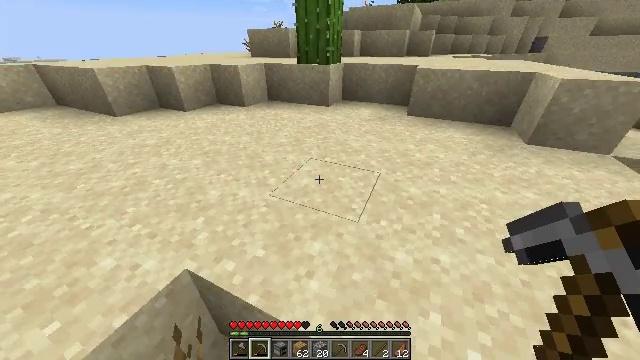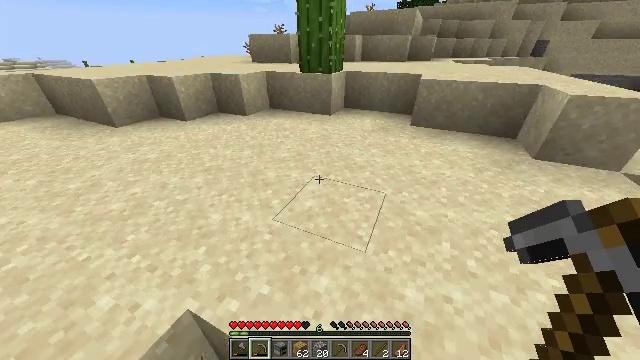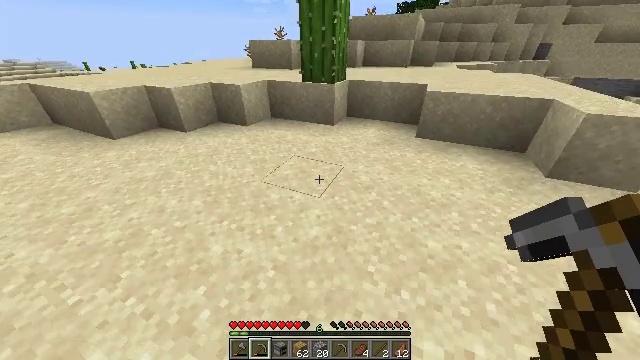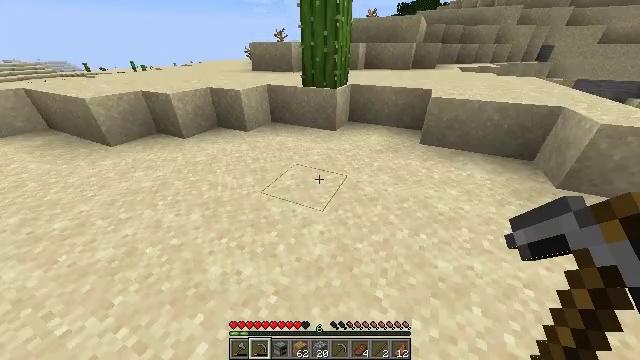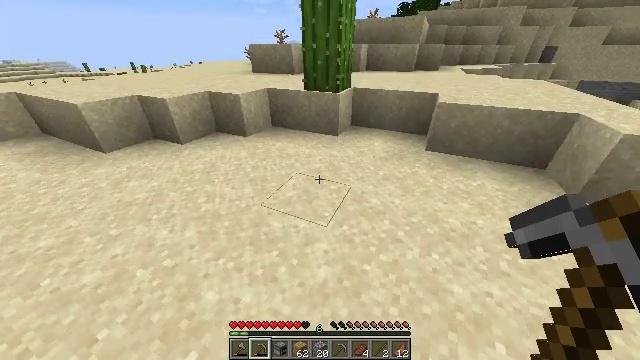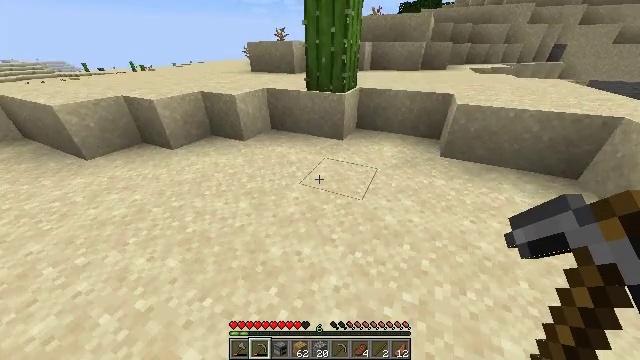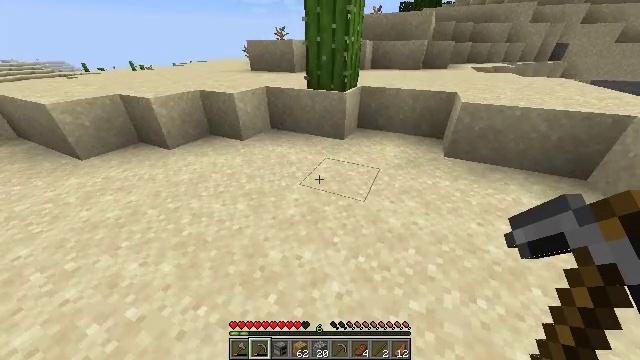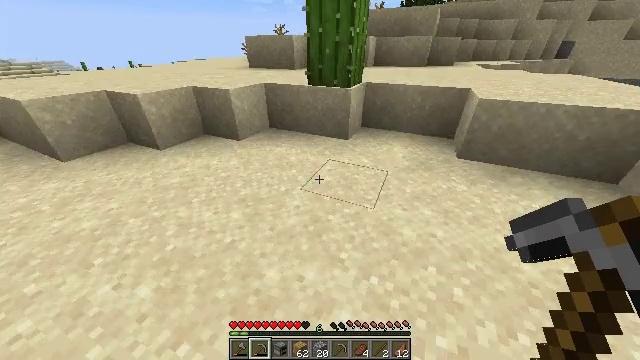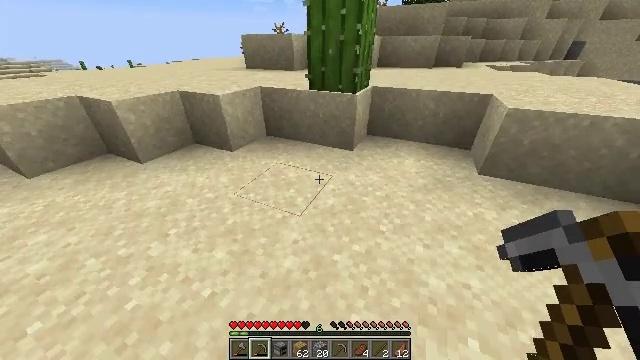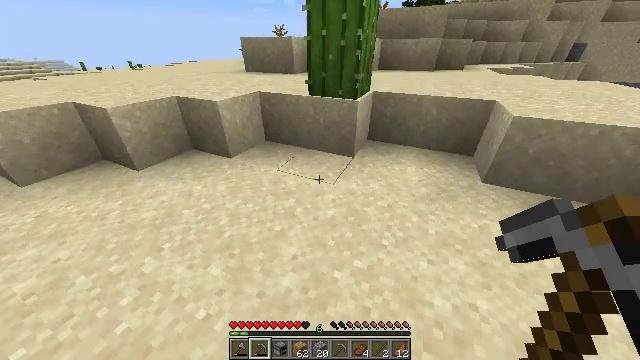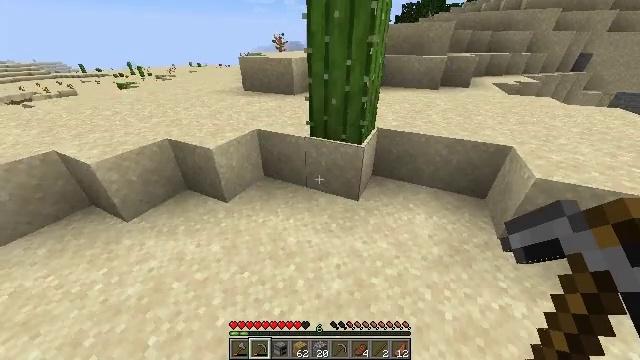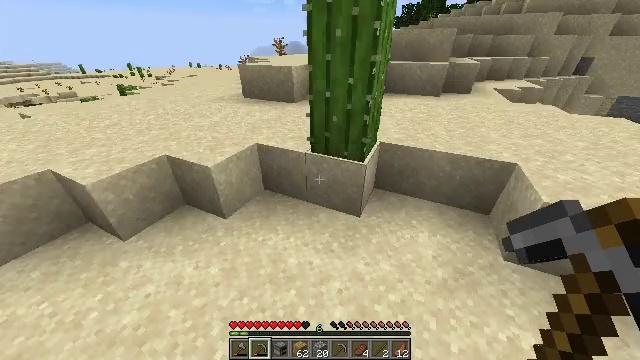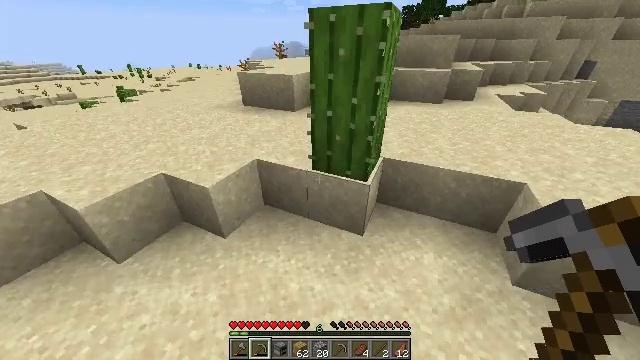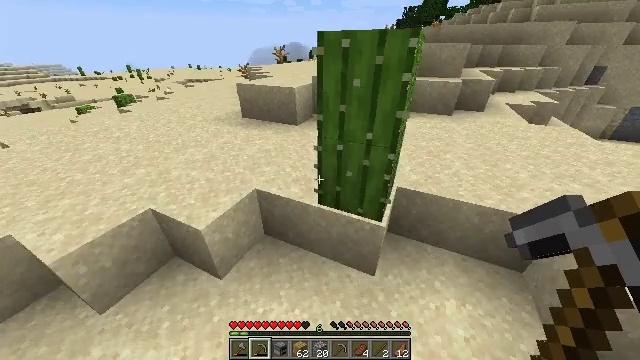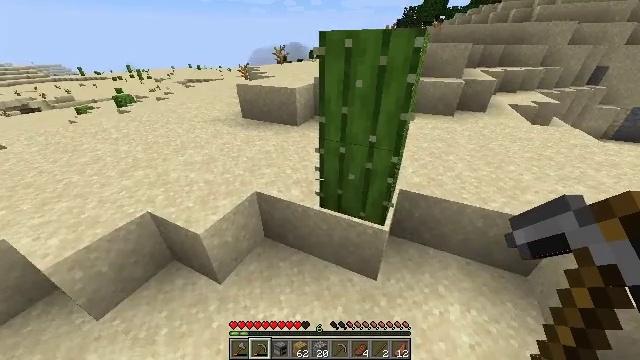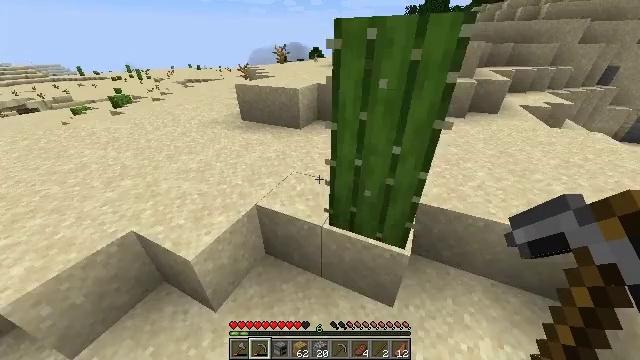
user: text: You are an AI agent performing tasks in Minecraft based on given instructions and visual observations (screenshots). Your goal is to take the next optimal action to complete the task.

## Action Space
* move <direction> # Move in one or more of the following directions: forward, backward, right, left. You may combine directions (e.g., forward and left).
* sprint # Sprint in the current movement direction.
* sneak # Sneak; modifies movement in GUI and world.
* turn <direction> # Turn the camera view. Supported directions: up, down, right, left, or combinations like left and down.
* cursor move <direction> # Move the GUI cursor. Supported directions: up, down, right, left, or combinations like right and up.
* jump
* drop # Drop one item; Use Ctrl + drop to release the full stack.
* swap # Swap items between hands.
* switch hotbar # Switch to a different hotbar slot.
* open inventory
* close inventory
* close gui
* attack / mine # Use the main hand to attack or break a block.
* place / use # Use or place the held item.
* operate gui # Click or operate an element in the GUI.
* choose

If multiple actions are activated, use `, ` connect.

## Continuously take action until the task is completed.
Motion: motion action
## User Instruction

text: Collect the dead bush from dry areas.
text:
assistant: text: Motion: move forward, sprint, jump
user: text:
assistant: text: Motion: move forward, sprint, jump
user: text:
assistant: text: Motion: move forward, sprint, jump
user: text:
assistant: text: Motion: move forward, sprint, jump
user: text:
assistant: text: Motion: move forward, sprint, jump
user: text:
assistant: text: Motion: move forward, sprint, jump
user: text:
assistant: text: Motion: move forward, sprint, jump
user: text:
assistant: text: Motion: move forward, sprint, jump
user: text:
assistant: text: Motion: move forward, sprint, jump
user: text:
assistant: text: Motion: move forward, sprint, jump
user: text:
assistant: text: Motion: move forward and move left, sprint, jump
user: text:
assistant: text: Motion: move forward and move left, sprint, jump
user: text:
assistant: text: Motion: move forward and move left, sprint, jump
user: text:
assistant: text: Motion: move forward and move left, sprint, jump
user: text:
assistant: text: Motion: move forward and move left, sprint, jump
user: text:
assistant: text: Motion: move forward and move left, sprint, jump
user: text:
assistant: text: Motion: move forward and move left, sprint, jump
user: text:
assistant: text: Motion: move forward and move left, sprint, jump
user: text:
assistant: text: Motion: move forward and move left, sprint, jump
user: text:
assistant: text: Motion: move forward and move left, sprint, jump
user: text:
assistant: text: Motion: move forward and move left, sprint, jump
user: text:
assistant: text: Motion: move forward and move left, sprint, jump
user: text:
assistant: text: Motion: move forward and move left, sprint, jump
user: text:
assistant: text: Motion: move forward, sprint, jump
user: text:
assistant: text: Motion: move forward, sprint, jump
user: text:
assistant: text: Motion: move forward, jump
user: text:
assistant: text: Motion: move forward, jump
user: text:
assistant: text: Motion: move forward, jump
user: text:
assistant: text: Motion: move forward
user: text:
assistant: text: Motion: move forward